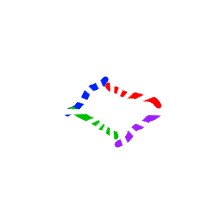
Shape: rhombus